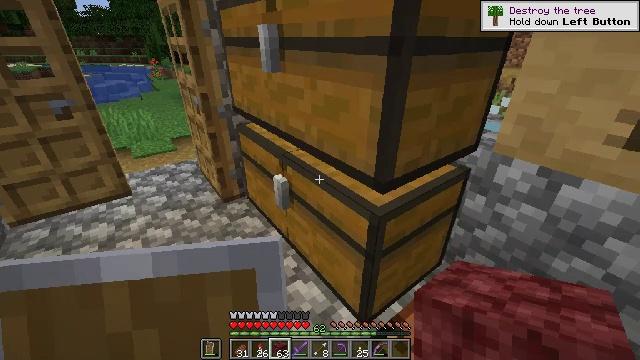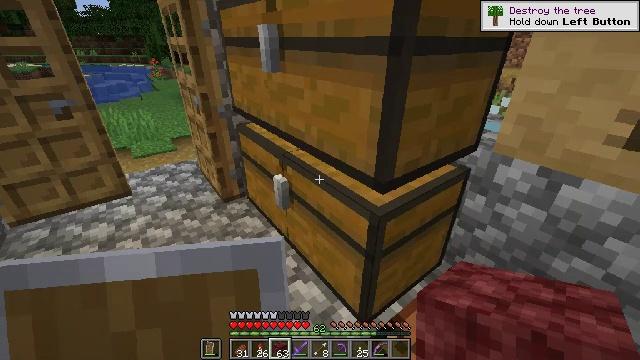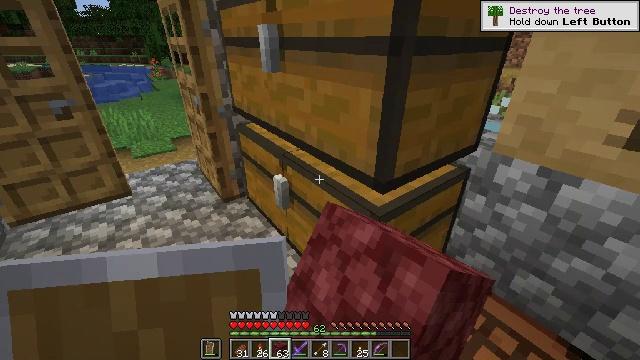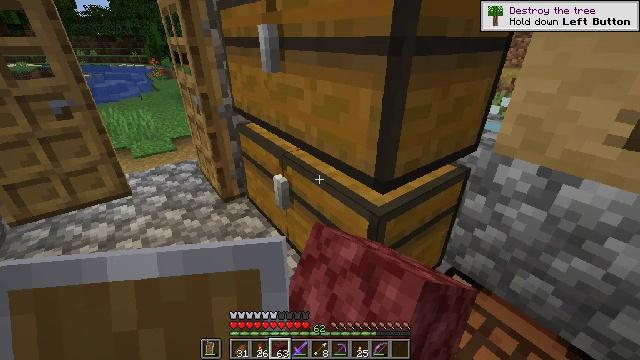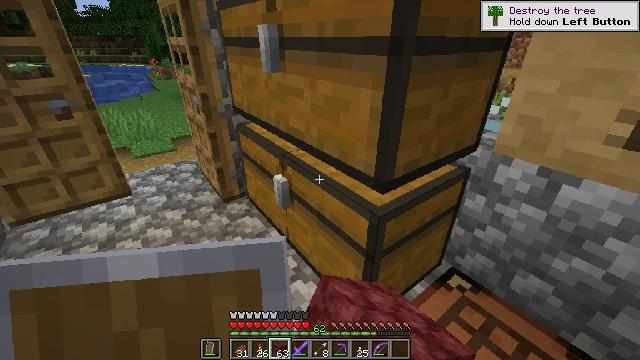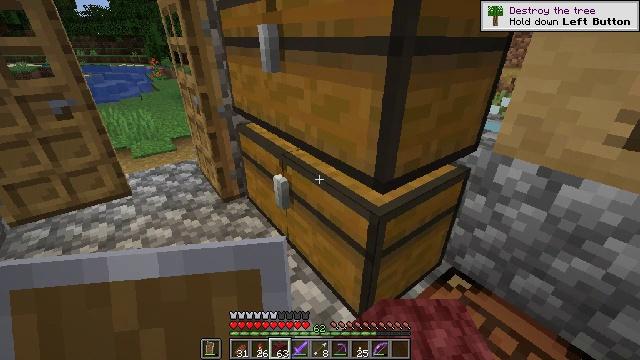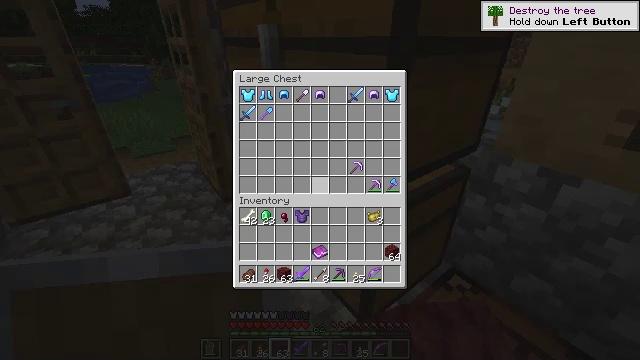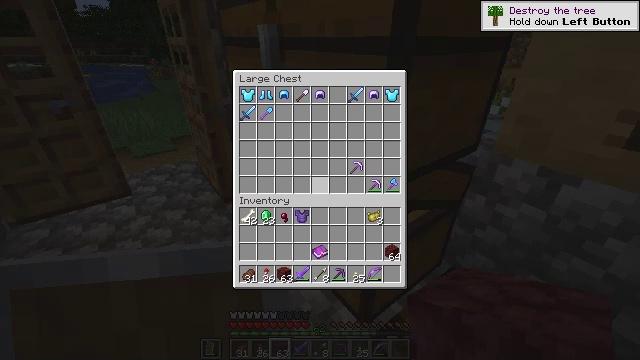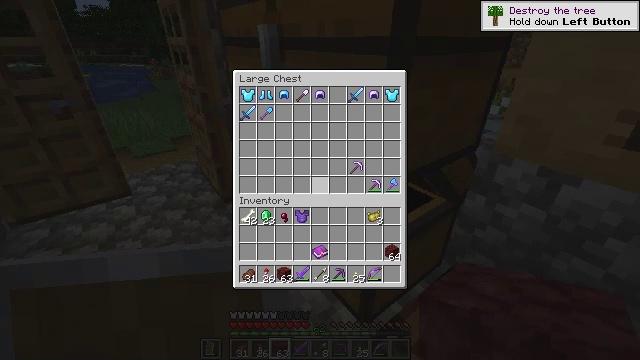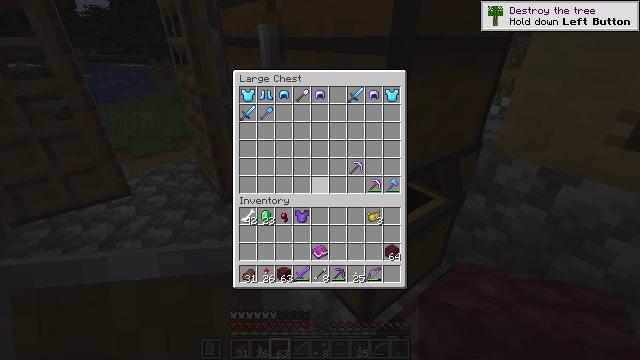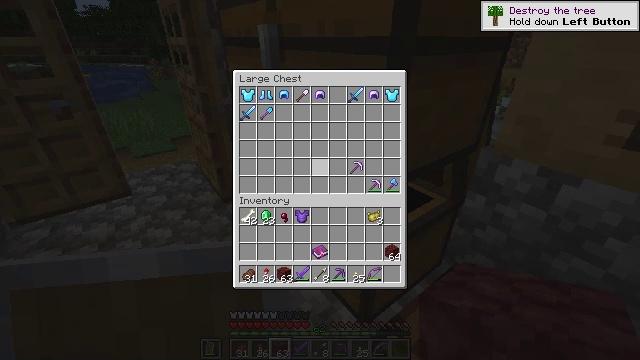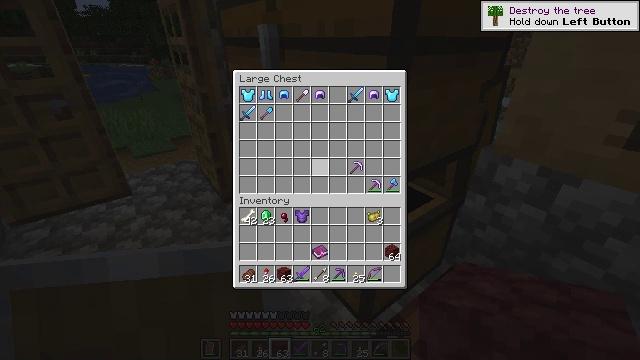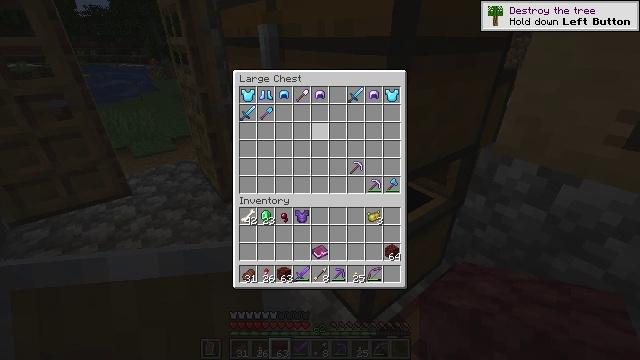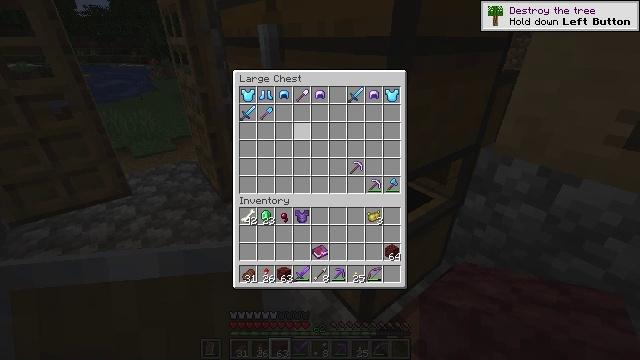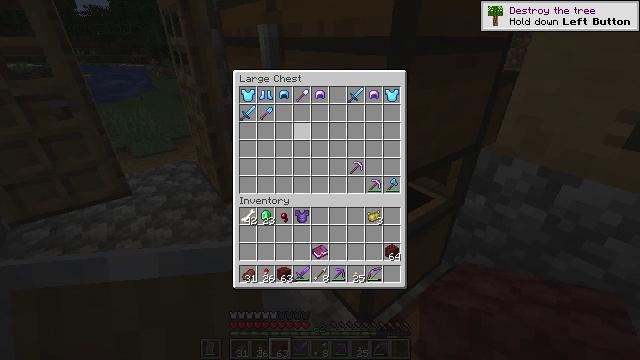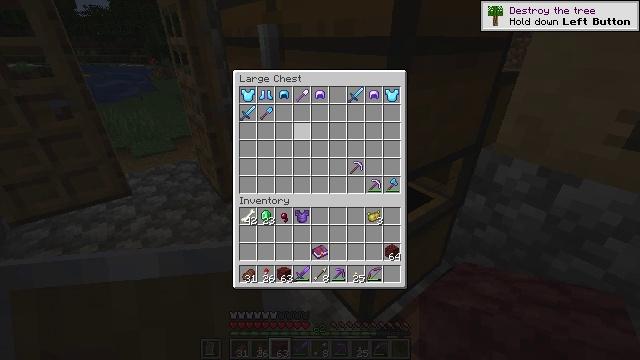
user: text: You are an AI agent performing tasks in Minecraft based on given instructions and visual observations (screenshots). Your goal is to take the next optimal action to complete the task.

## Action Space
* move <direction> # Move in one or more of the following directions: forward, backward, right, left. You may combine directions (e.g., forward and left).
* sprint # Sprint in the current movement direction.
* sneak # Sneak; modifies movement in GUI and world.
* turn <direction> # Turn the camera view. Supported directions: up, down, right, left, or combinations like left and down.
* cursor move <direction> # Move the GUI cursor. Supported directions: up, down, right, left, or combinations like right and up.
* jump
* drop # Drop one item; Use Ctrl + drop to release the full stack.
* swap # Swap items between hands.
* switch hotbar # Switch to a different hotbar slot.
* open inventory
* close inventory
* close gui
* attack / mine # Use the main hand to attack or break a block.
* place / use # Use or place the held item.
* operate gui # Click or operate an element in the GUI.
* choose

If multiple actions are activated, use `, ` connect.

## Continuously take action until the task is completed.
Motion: motion action
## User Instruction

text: Interact with the crafting table to create a slime block.
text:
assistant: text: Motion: use / place
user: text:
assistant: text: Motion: use / place
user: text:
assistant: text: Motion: no_op
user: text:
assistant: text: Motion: no_op
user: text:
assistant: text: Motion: no_op
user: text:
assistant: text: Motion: no_op
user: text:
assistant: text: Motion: no_op
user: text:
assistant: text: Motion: no_op
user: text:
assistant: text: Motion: no_op
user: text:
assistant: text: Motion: turn up
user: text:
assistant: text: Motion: sneak
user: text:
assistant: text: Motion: sneak, turn up
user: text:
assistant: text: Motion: sneak
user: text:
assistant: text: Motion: sneak
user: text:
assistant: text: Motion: sneak
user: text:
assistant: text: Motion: sneak, turn right and down
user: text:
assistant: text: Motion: sneak, turn right and down
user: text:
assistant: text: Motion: sneak, turn right and down
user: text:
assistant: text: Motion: sneak
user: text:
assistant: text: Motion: sneak
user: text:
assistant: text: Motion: sneak
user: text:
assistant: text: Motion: sneak
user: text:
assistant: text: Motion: sneak
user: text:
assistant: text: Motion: sneak
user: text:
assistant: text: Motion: sneak
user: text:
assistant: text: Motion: sneak
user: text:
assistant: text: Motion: no_op
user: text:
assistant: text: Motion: no_op
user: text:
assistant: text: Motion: turn up
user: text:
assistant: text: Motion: no_op